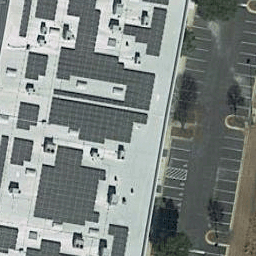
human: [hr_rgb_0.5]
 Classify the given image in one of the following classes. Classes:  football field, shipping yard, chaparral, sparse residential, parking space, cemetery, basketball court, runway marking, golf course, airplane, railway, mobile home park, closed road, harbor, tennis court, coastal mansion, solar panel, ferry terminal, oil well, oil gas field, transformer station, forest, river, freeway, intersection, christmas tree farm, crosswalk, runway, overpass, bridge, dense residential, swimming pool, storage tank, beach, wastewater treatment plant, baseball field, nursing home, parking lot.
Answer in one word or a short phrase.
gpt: solar panel